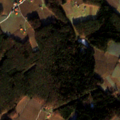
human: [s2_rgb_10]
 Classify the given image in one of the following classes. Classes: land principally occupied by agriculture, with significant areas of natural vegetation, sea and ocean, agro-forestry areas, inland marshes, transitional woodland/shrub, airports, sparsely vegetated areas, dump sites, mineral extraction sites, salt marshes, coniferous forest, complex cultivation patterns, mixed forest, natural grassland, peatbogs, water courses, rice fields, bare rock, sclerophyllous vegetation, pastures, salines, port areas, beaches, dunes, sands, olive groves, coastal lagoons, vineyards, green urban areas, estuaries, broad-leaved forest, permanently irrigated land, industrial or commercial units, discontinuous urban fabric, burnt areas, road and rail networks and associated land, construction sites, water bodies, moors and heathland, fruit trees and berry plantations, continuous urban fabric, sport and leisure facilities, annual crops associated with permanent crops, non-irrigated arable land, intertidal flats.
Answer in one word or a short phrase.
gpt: non-irrigated arable land, complex cultivation patterns, broad-leaved forest, mixed forest